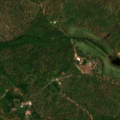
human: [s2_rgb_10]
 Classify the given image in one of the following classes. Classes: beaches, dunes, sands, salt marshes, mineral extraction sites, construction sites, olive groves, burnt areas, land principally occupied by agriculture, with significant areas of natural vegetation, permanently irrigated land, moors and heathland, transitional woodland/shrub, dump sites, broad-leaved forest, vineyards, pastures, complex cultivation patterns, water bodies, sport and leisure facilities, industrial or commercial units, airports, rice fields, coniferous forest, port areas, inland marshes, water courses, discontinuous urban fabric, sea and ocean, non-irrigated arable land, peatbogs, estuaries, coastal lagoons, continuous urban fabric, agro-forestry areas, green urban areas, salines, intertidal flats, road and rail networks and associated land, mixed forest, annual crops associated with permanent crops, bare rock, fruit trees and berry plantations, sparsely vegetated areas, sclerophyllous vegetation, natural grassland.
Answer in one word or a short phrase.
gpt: continuous urban fabric